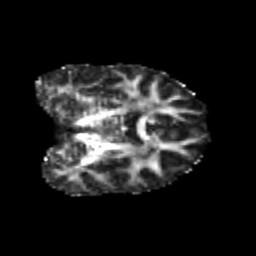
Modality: FA
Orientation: coronal
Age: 23
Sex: female
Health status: healthy
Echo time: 0.074 s